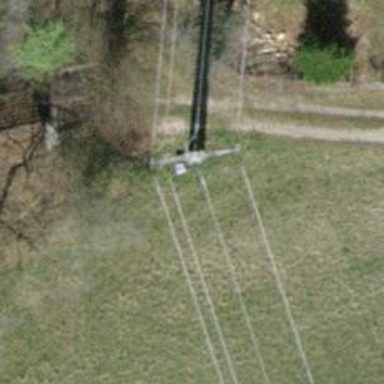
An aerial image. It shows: Power tower.